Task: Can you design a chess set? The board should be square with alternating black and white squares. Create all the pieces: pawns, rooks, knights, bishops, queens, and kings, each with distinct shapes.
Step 2174:
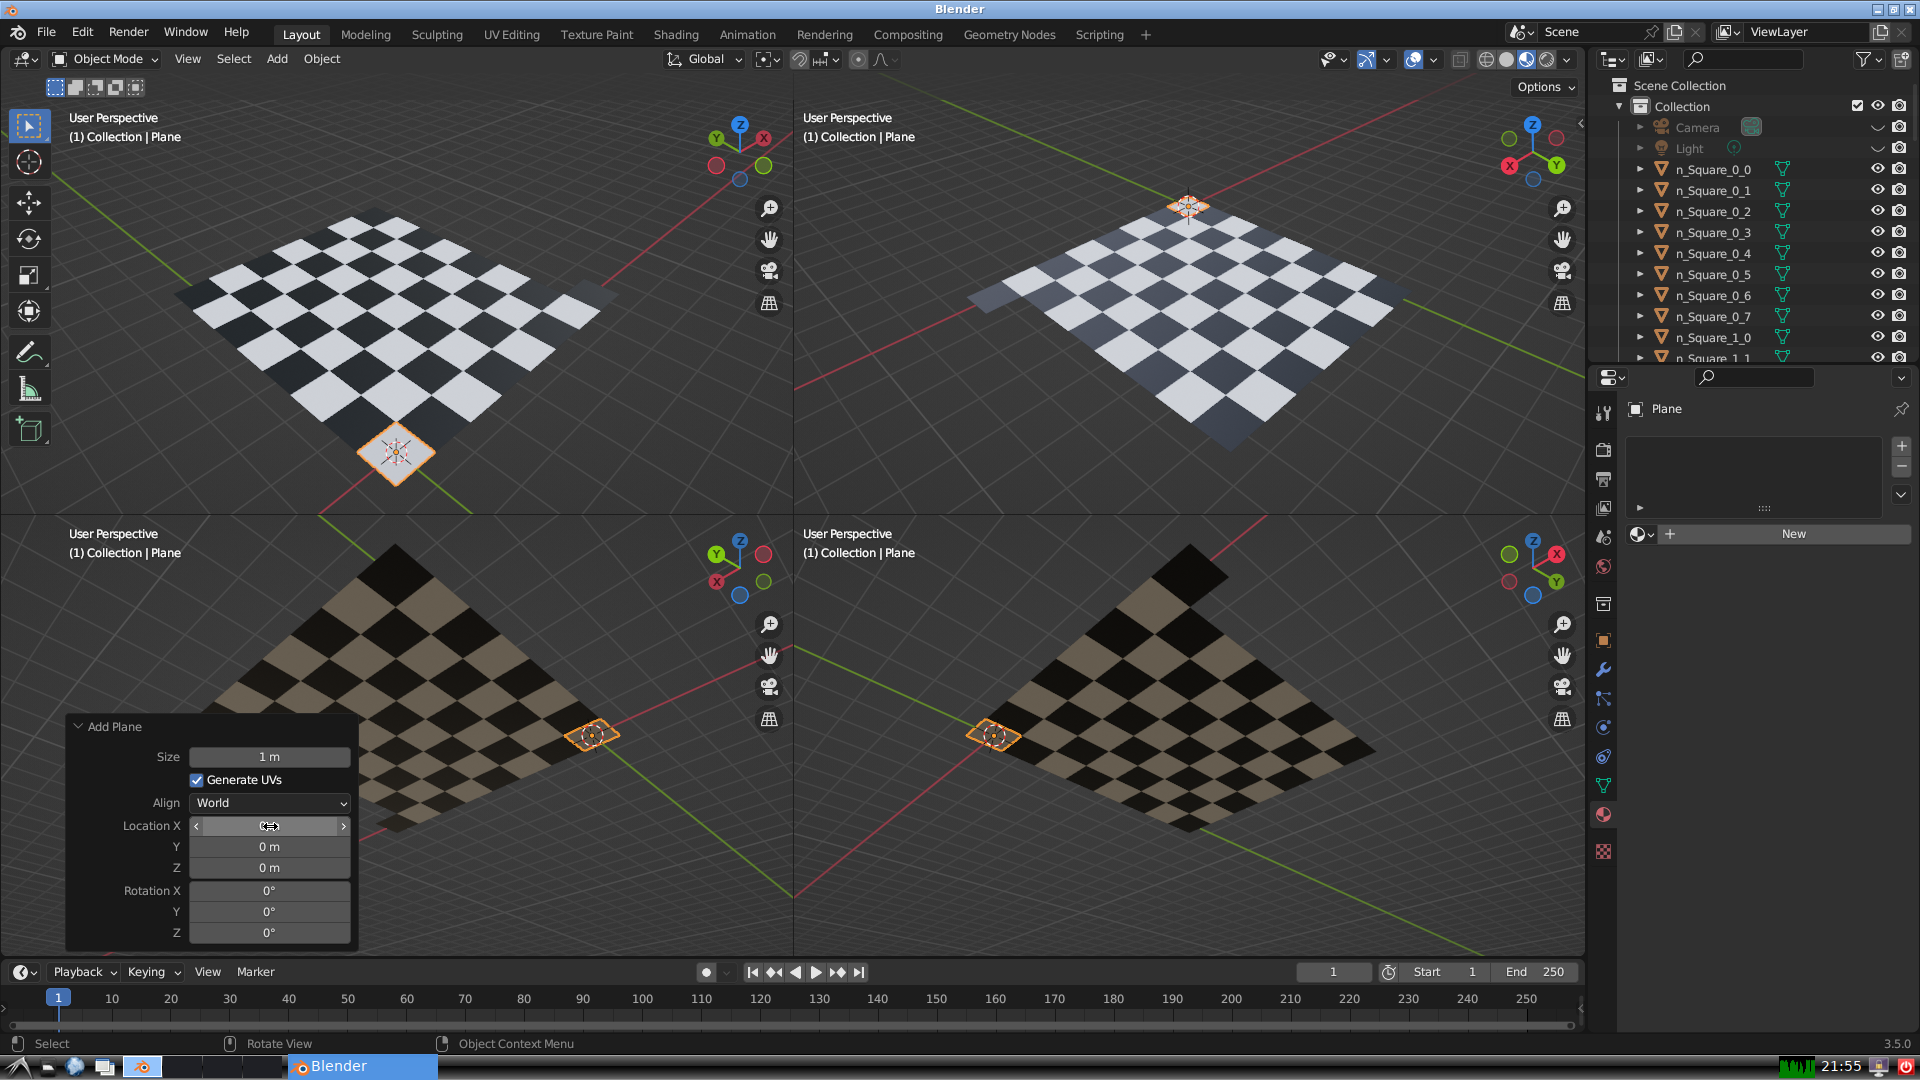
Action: click: no